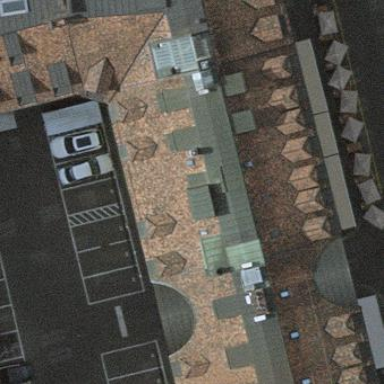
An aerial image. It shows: Gabled building with roof made of roof tiles.